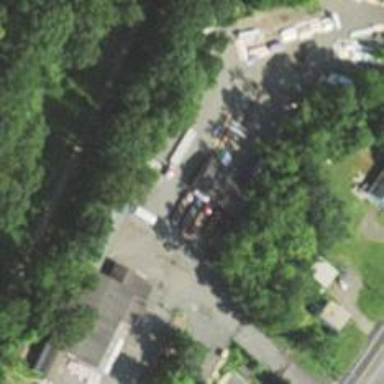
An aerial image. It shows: Sawmill crafting area.